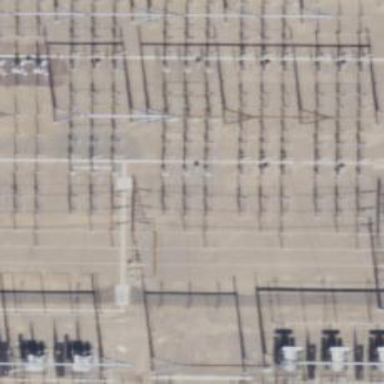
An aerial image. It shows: Switch used for power control.